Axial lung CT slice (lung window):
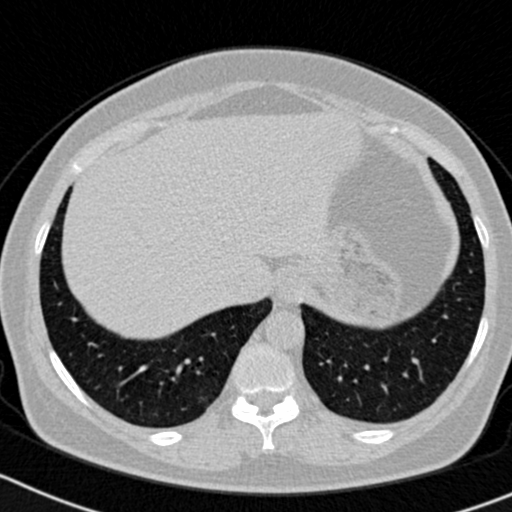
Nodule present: no